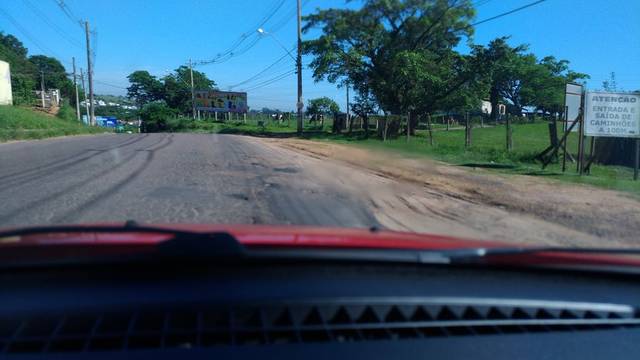
Region: Brazil
Coordinates: -30.046, -51.082